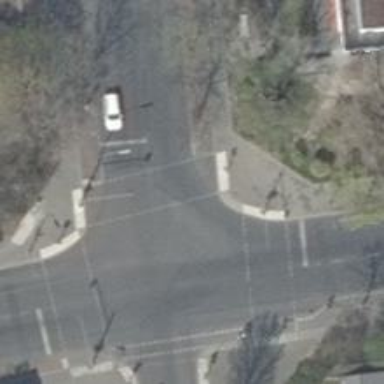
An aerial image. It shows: Road with traffic signals for signaling.